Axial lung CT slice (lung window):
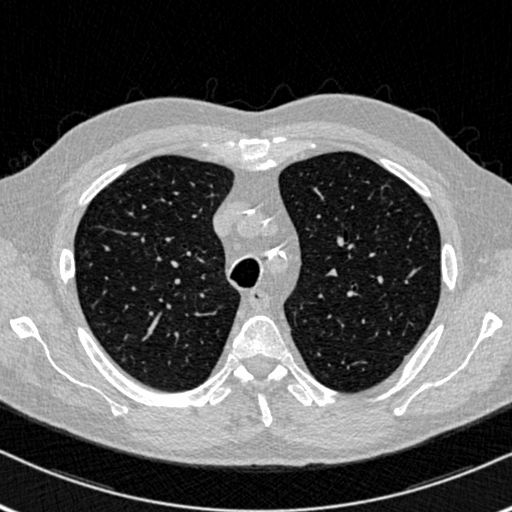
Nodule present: no